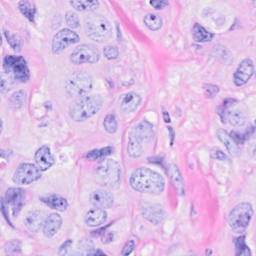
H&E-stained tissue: Breast